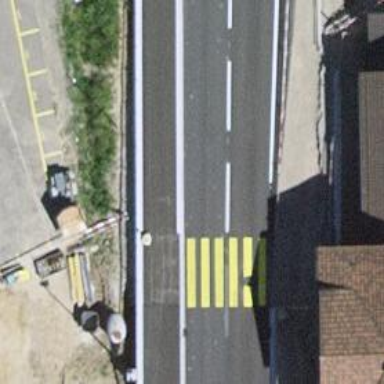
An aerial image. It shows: Public transport stop position.